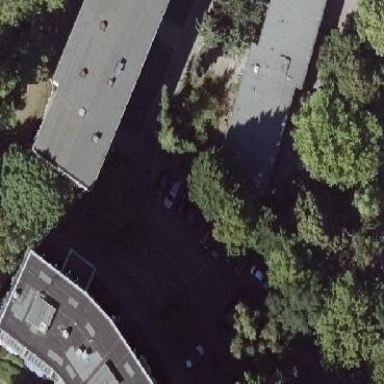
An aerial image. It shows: Parking lane with concrete surface.